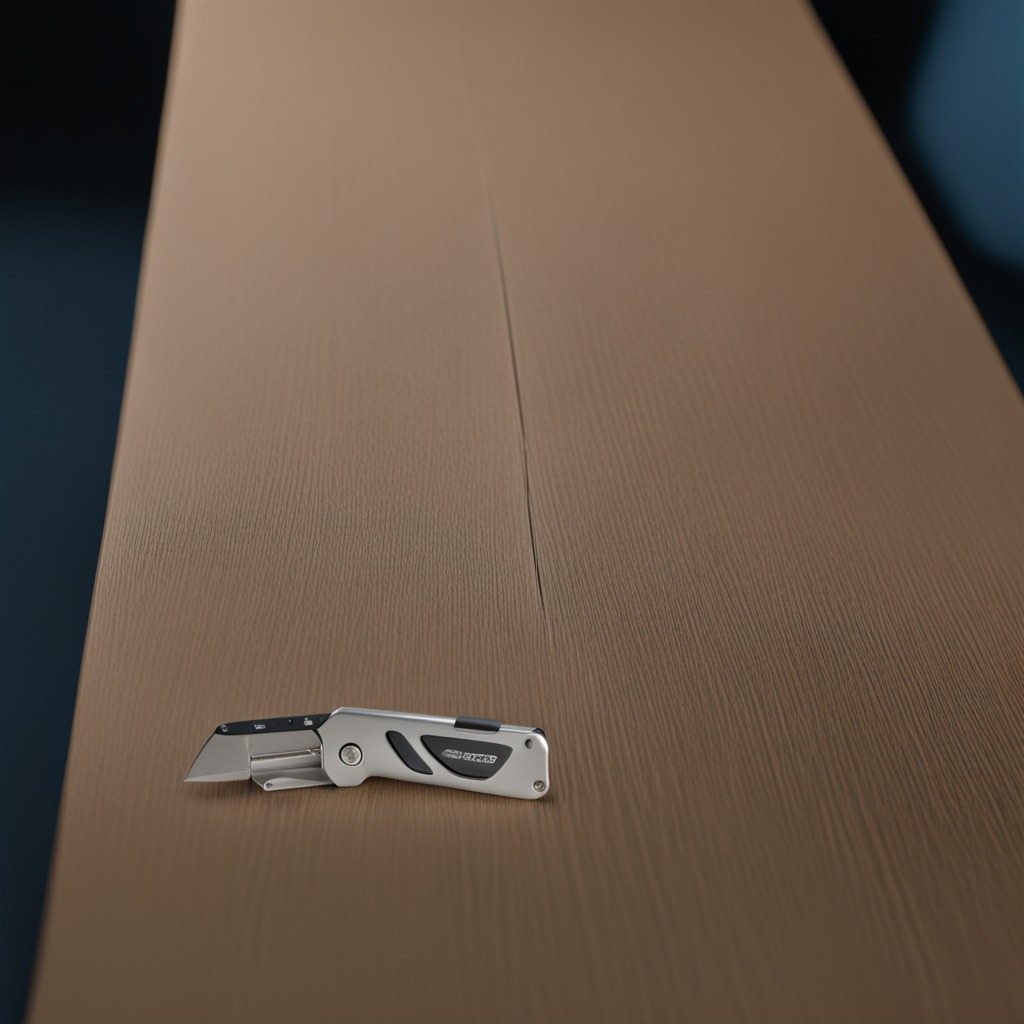
A utility knife lying on a table with faint burn marks in a small garage at twilight